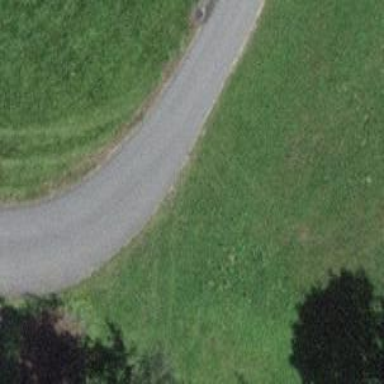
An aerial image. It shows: Well-maintained track road of grade 1.